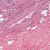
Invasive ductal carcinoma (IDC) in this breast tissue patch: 1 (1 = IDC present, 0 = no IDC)